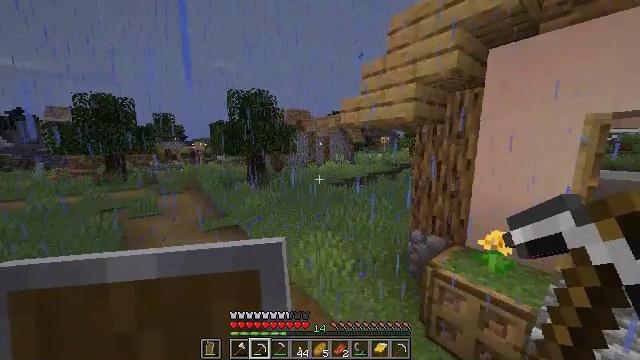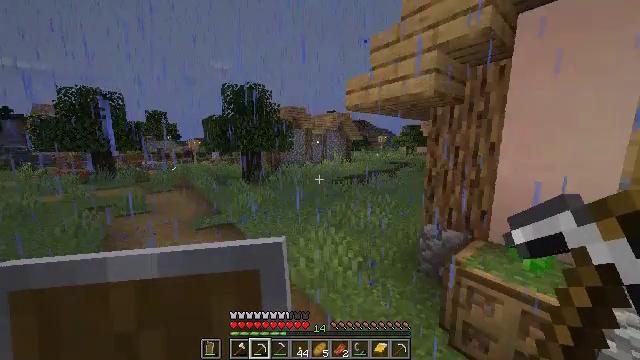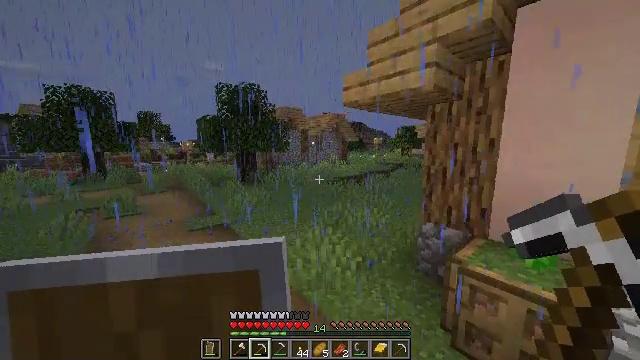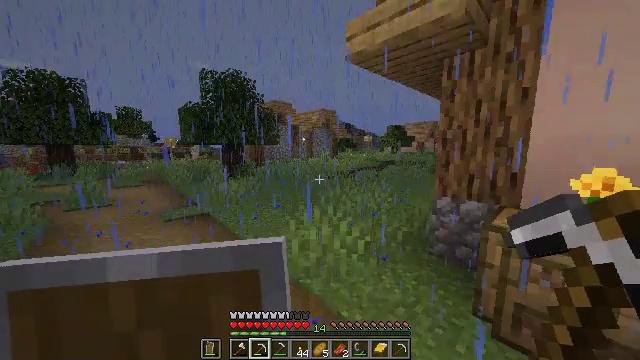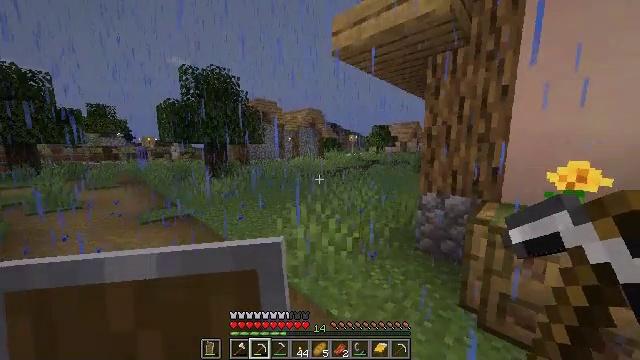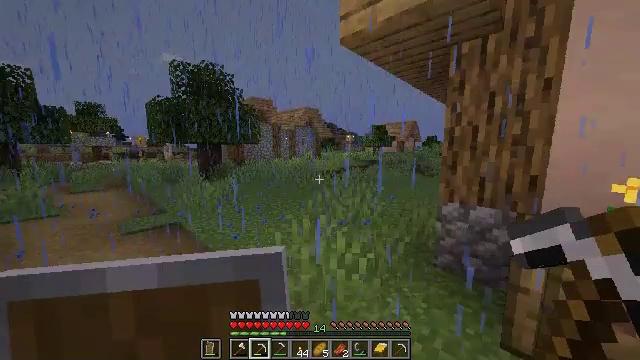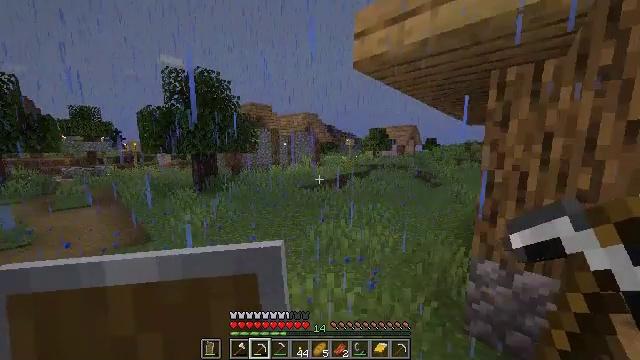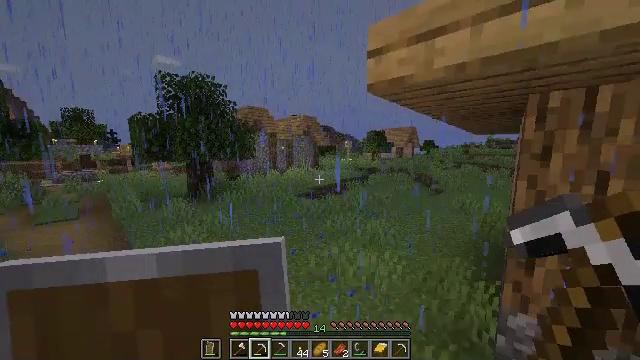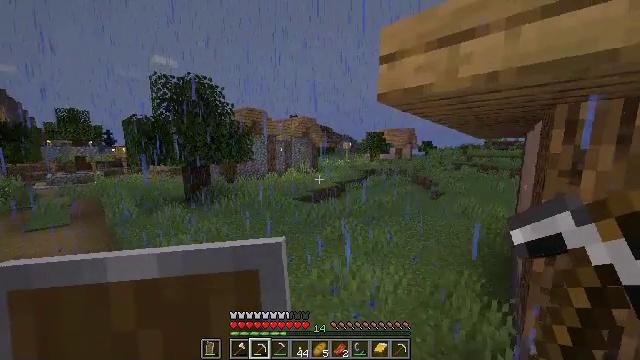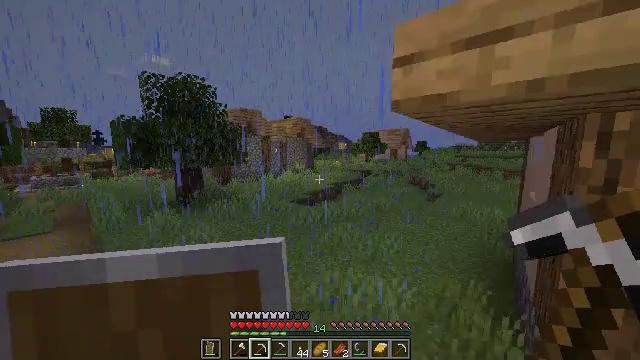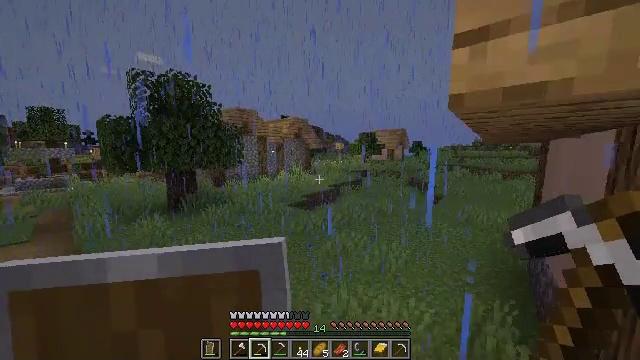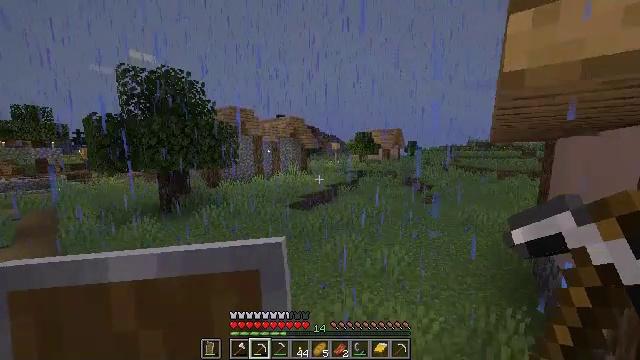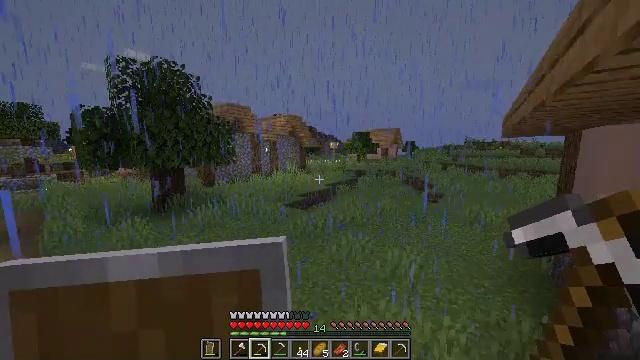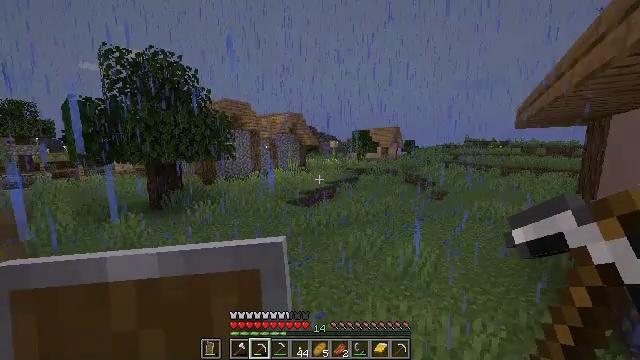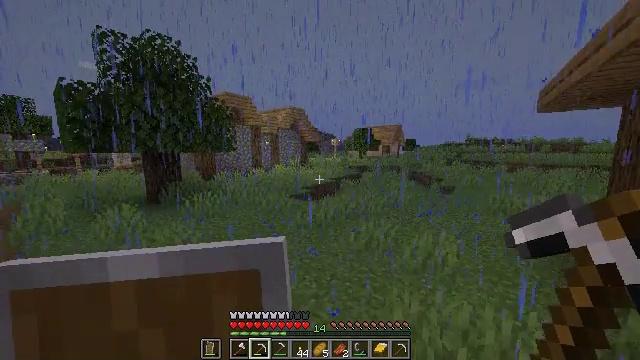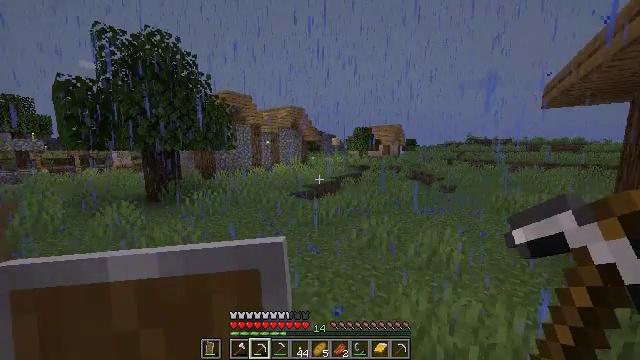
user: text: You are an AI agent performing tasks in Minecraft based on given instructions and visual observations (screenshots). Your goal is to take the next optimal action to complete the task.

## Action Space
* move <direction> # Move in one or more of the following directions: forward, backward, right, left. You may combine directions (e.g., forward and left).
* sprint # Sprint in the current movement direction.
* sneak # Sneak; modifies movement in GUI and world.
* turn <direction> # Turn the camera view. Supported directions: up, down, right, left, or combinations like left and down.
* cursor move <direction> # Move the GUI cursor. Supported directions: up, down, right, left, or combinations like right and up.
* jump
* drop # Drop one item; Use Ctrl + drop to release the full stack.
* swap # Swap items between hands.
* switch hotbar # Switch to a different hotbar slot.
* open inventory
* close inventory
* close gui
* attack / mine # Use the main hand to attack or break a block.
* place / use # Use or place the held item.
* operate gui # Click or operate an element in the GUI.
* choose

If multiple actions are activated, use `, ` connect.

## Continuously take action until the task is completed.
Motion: motion action
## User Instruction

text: Break the yellow bed.
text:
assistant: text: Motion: move forward, sprint, turn right, jump
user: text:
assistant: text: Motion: move forward, sprint, turn right, jump
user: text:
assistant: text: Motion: move forward, sprint, turn right, jump
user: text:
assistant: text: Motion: move forward, sprint, turn right, jump
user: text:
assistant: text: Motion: move forward, sprint, turn right, jump
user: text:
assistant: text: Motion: move forward, sprint, jump
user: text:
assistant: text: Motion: move forward and move left, sprint, jump
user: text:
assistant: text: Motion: move forward and move left, sprint, jump
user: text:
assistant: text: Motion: move forward and move left, sprint, turn right, jump
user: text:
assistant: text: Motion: move forward and move left, sprint, turn right, jump
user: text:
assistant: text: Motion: move forward and move left, sprint, turn right, jump
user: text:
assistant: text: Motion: move forward and move left, sprint, jump
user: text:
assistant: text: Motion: move forward and move left, sprint, jump
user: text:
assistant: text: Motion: move forward and move left, sprint, jump
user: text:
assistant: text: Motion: move forward and move left, sprint, jump
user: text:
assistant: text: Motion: move forward and move left, sprint, jump
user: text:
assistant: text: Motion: move forward and move left, sprint, turn left and down, jump
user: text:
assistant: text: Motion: move forward and move left, sprint, turn left and down, jump
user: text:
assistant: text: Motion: move forward and move left, sprint, turn left, jump
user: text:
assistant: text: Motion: move forward and move left, sprint, turn left, jump
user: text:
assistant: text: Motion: move forward and move left, sprint, turn left, jump
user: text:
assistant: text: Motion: move forward and move left, sprint, turn left, jump
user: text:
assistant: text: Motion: move forward and move left, sprint, jump
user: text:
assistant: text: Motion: move forward and move left, sprint, jump
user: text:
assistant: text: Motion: move forward and move left, sprint, turn left, jump
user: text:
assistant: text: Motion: move forward and move left, sprint, turn left, jump
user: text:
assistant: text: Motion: move forward and move left, sprint, turn left, jump
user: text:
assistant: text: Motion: move forward and move left, sprint, turn left, jump
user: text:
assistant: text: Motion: move forward and move left, sprint, turn left, jump
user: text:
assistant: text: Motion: move forward and move left, sprint, turn left, jump